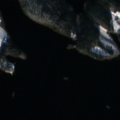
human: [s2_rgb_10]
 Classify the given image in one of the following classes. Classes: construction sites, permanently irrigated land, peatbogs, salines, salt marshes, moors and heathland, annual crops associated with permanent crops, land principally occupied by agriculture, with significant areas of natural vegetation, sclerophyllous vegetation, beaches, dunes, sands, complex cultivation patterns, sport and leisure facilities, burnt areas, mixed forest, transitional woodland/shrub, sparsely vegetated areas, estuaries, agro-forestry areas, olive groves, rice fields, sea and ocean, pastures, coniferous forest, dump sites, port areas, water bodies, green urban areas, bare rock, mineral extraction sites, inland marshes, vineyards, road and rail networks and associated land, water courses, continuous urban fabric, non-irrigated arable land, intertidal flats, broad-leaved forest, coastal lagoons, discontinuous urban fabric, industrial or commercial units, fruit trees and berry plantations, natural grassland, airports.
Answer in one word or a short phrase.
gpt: coniferous forest, mixed forest, water bodies